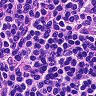
Metastatic tissue present: no